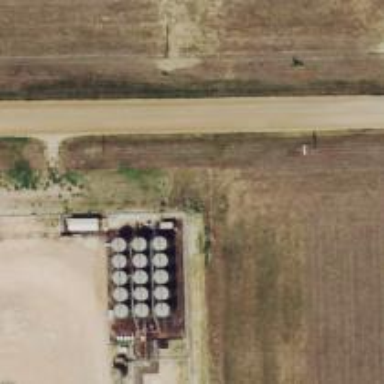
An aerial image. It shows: Storage tank that is man-made.